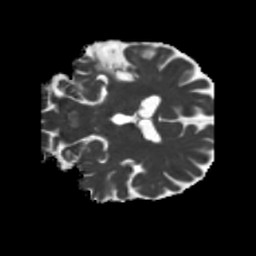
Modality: MD
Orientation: coronal
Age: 63
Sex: male
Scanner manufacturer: siemens
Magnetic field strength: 3 T
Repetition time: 5.25 s
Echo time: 0.08 s